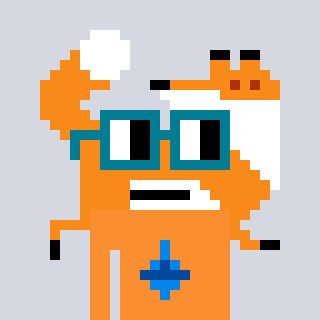
a pixel art character with square dark green glasses, a fox-shaped head and a orange-colored body on a cool background